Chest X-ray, PA view. Patient: 56 years old, sex M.
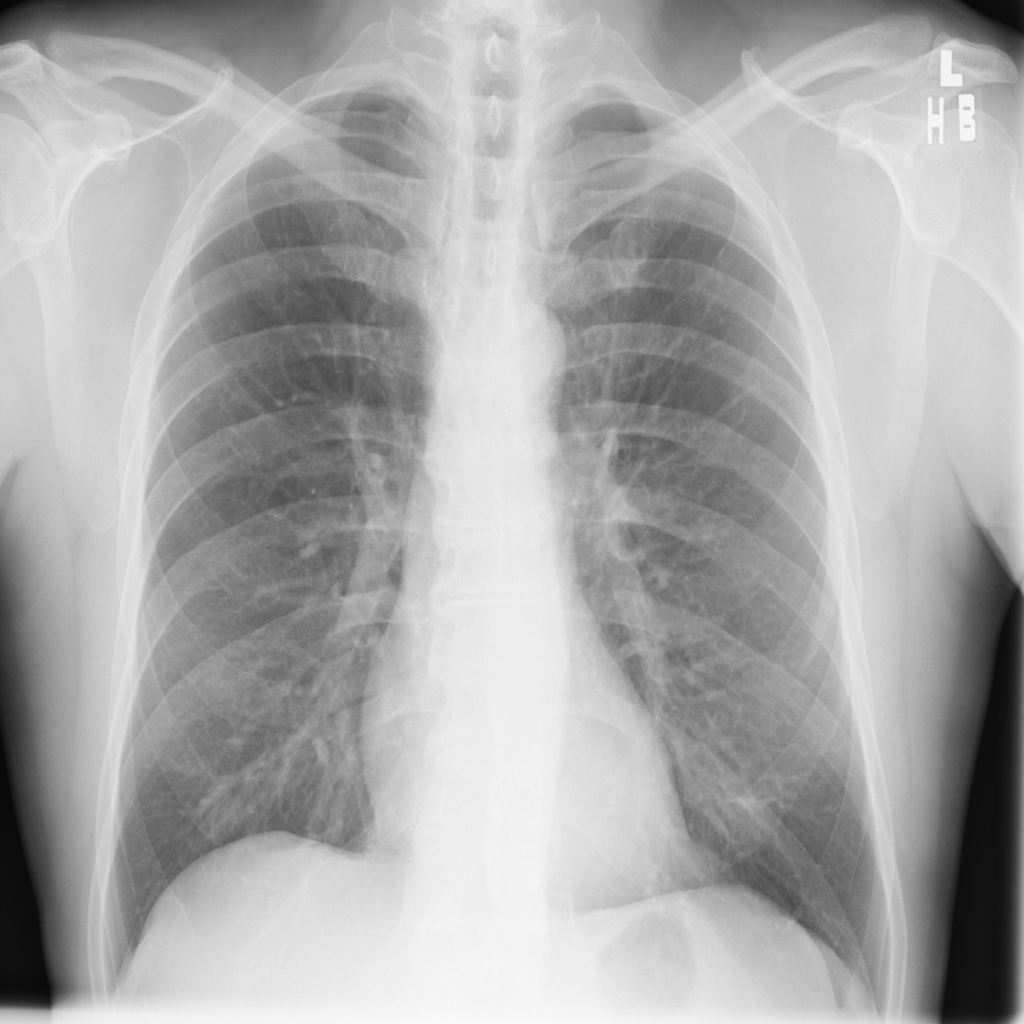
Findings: No Finding